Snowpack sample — Loveland Pass, Silver Plume, Colorado, USA (12/14/25, 10:50 AM MST)
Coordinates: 39.664, -105.882
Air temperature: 36 °F
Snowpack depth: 67 cm
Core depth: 10 cm
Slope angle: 6°, slope face: 326°
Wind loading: low
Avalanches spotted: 0
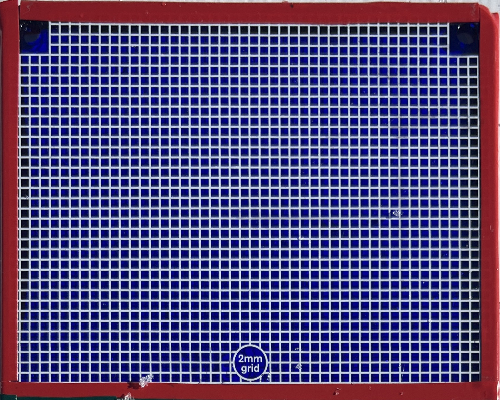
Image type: profile
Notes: No avalanches spotted, very late start to the season with minimal snowpack